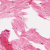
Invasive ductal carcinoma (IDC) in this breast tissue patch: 0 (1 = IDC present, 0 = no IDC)